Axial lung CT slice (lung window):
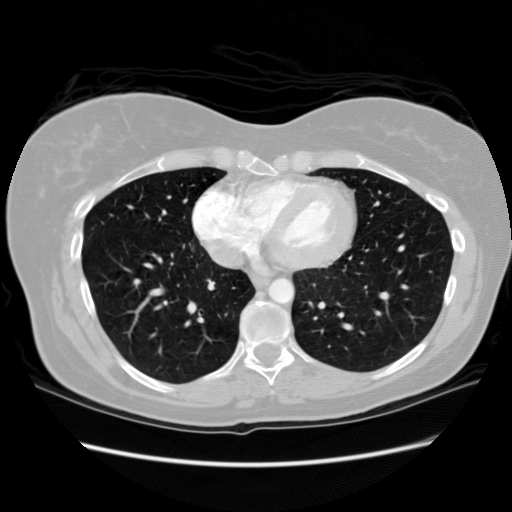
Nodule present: no